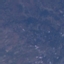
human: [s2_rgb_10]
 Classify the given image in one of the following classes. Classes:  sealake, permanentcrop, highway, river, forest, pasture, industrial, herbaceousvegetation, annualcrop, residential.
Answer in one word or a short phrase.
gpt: HerbaceousVegetation